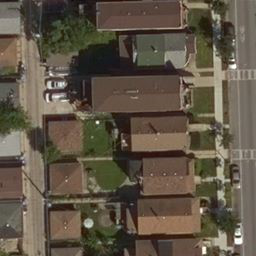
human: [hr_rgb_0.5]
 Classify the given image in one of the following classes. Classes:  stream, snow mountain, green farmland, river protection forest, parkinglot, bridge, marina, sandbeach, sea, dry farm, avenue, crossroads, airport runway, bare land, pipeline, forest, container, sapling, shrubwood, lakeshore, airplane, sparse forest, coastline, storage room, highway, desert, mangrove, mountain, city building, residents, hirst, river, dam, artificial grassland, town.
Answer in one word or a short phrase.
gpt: residents